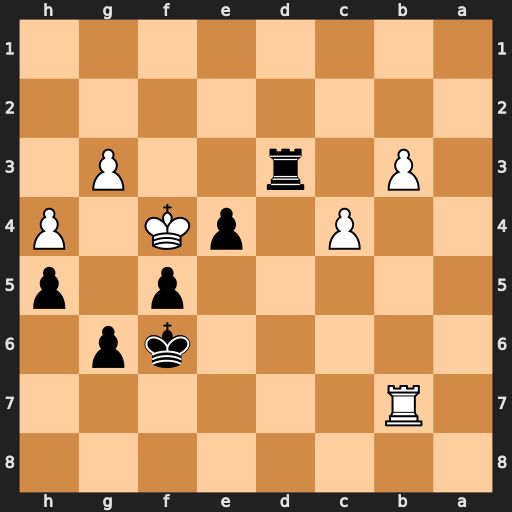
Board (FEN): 8/1R6/5kp1/5p1p/2P1pK1P/1P1r2P1/8/8
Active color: b
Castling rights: -
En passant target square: -
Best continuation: Rf3#